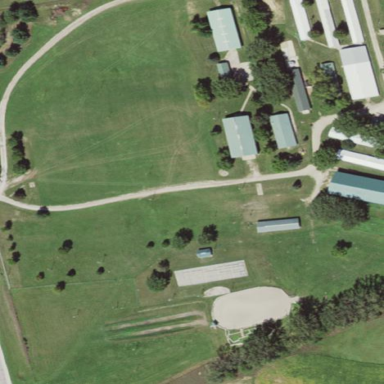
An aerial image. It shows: Showground used for recreation on large open area.